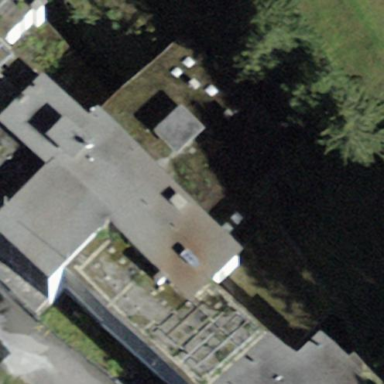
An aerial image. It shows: Flat-roofed building.